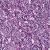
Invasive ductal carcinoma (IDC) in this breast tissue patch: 1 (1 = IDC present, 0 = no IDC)